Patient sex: F
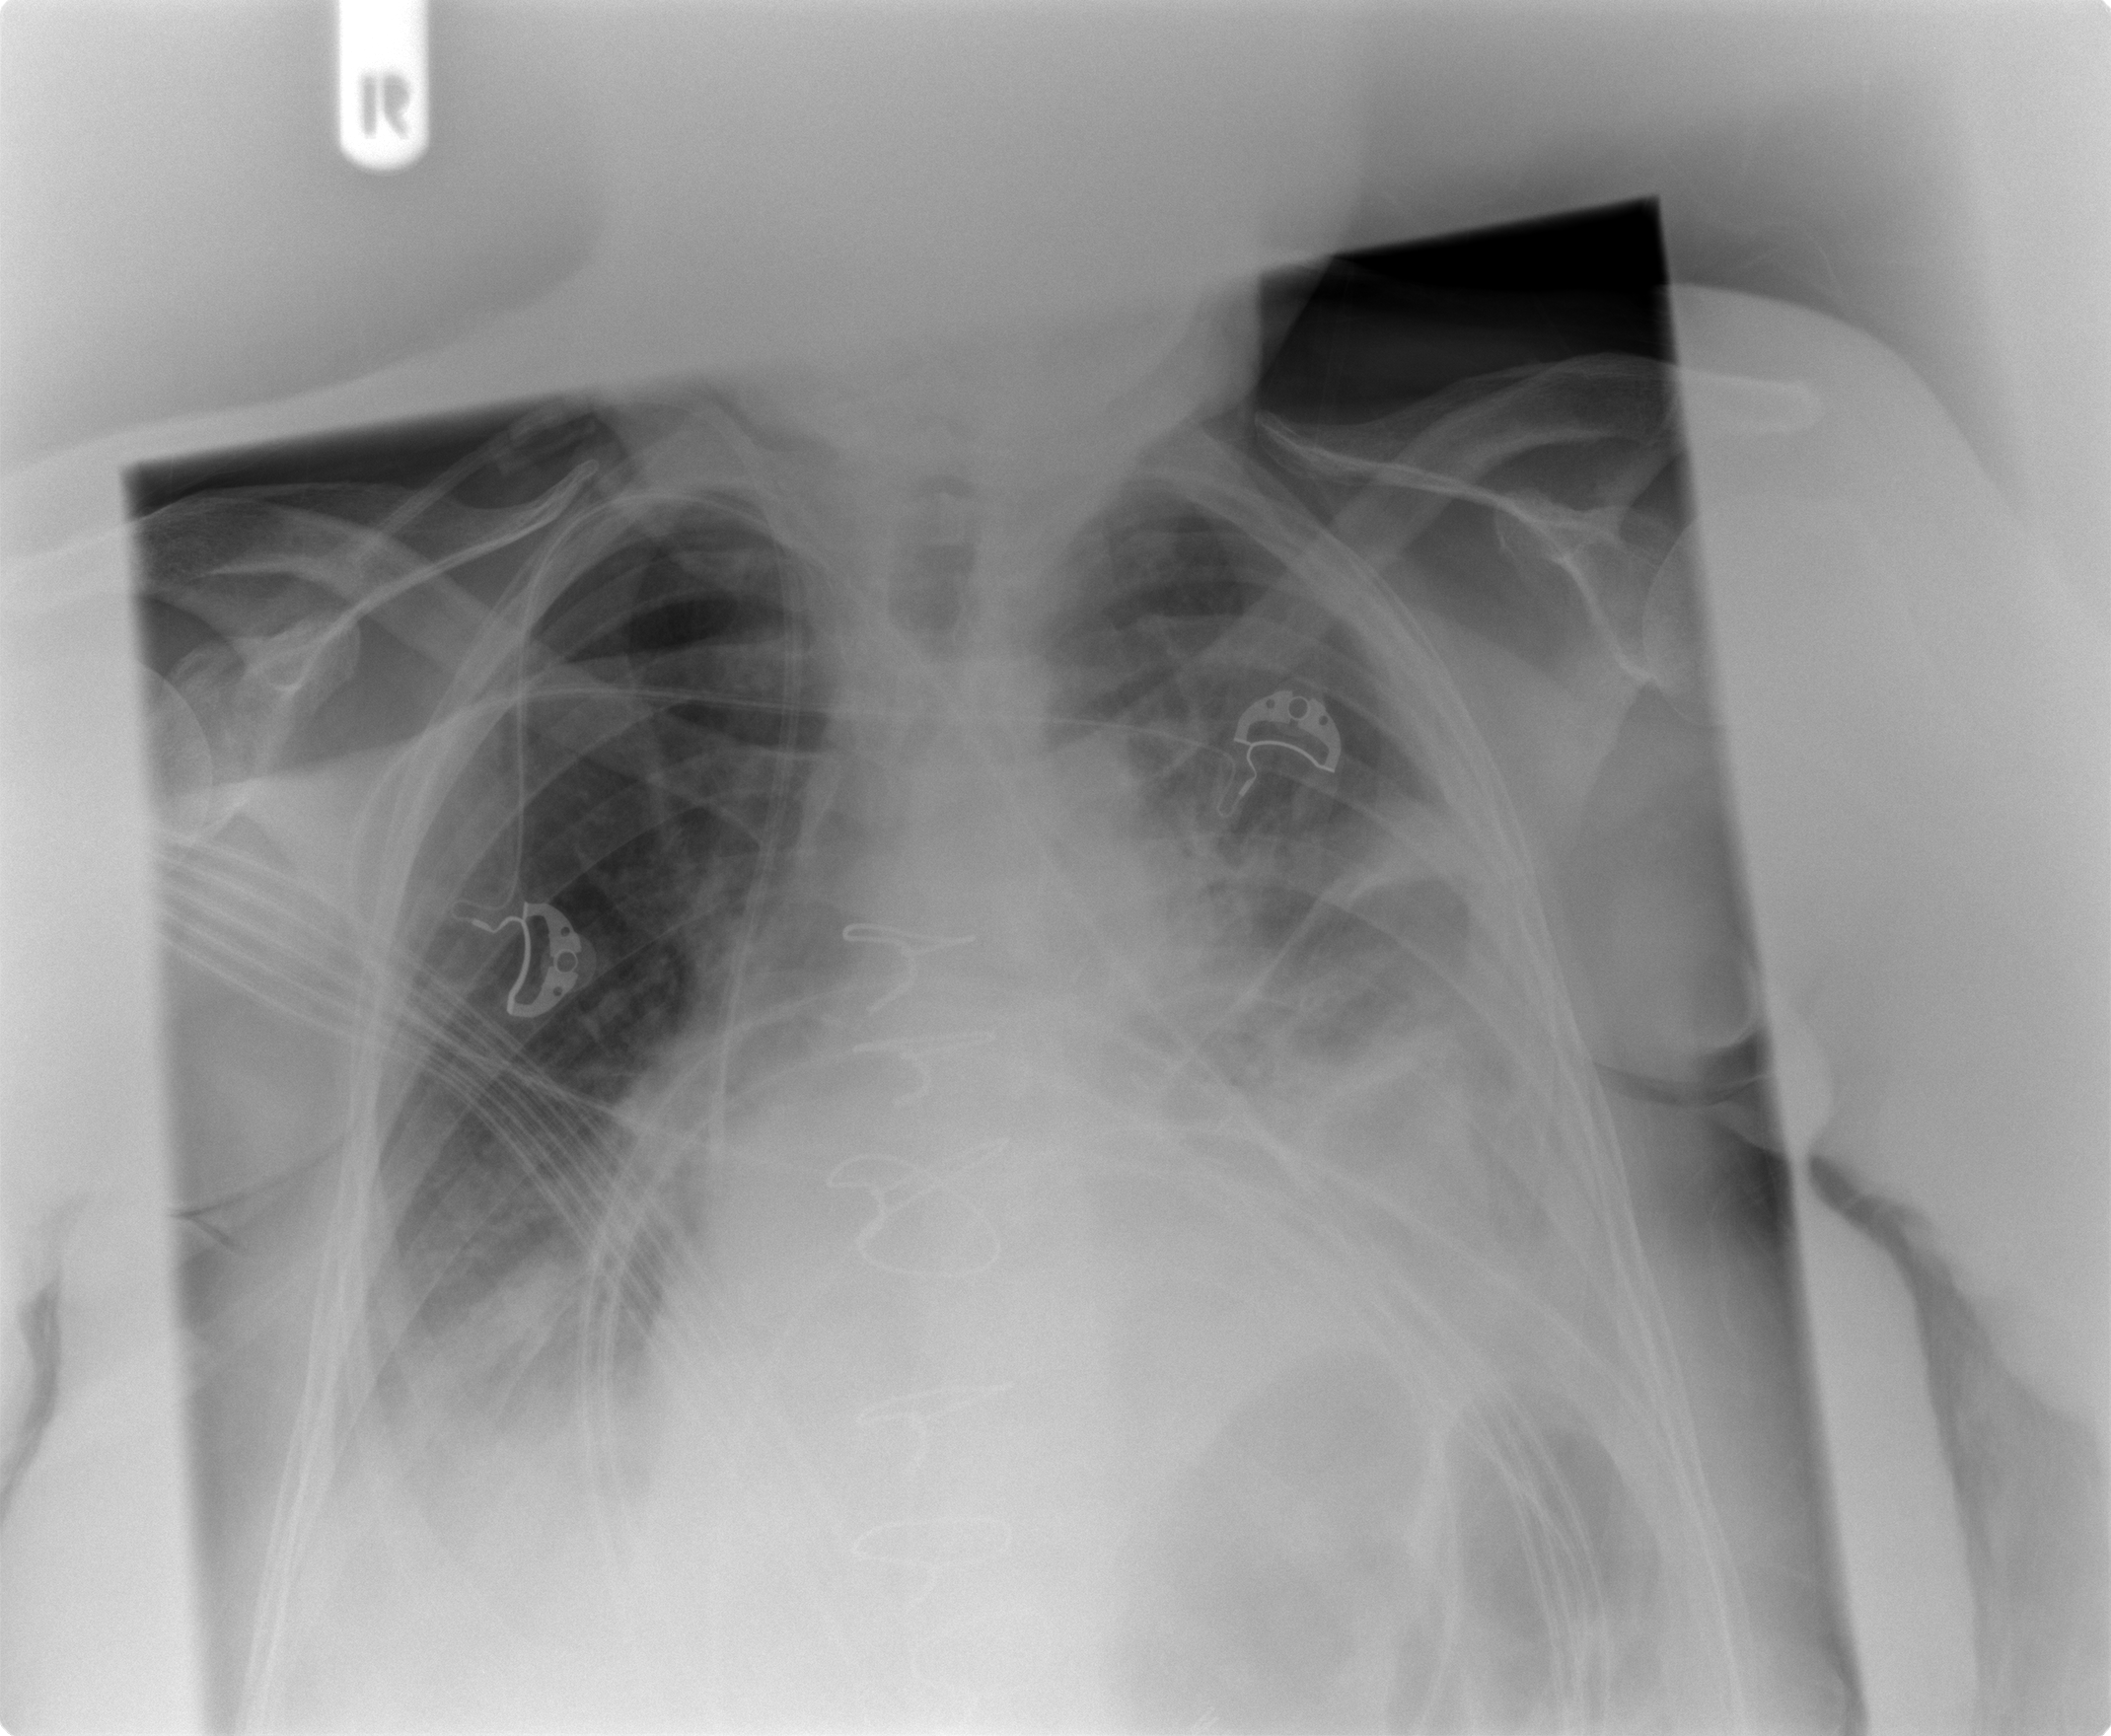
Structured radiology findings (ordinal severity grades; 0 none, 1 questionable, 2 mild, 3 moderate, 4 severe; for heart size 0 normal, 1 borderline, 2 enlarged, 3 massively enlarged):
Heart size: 2
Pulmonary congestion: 2
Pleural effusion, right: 2
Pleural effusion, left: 3
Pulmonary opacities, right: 2
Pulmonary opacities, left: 1
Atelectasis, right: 3
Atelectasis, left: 3